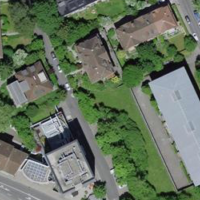
EUNIS habitat code: 54
Species observed at this site:
Chloromyia formosa
Lonicera caerulea
Symphoricarpos albus